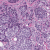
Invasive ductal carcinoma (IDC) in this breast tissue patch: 1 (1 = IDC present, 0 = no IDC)